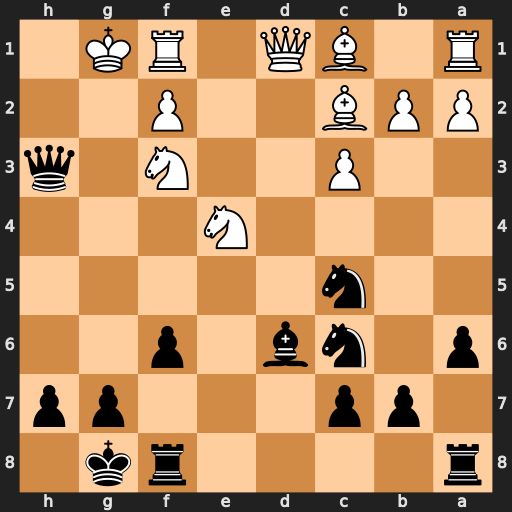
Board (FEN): r4rk1/1pp3pp/p1nb1p2/2n5/4N3/2P2N1q/PPB2P2/R1BQ1RK1
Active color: b
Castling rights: -
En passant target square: -
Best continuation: Nxe4 Qd5+ Kh8 Qxe4 f5